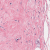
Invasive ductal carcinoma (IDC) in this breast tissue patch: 0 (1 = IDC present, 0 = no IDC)